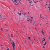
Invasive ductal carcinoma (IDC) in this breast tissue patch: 0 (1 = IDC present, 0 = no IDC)